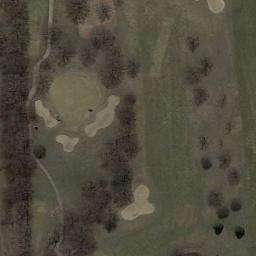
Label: golf_course